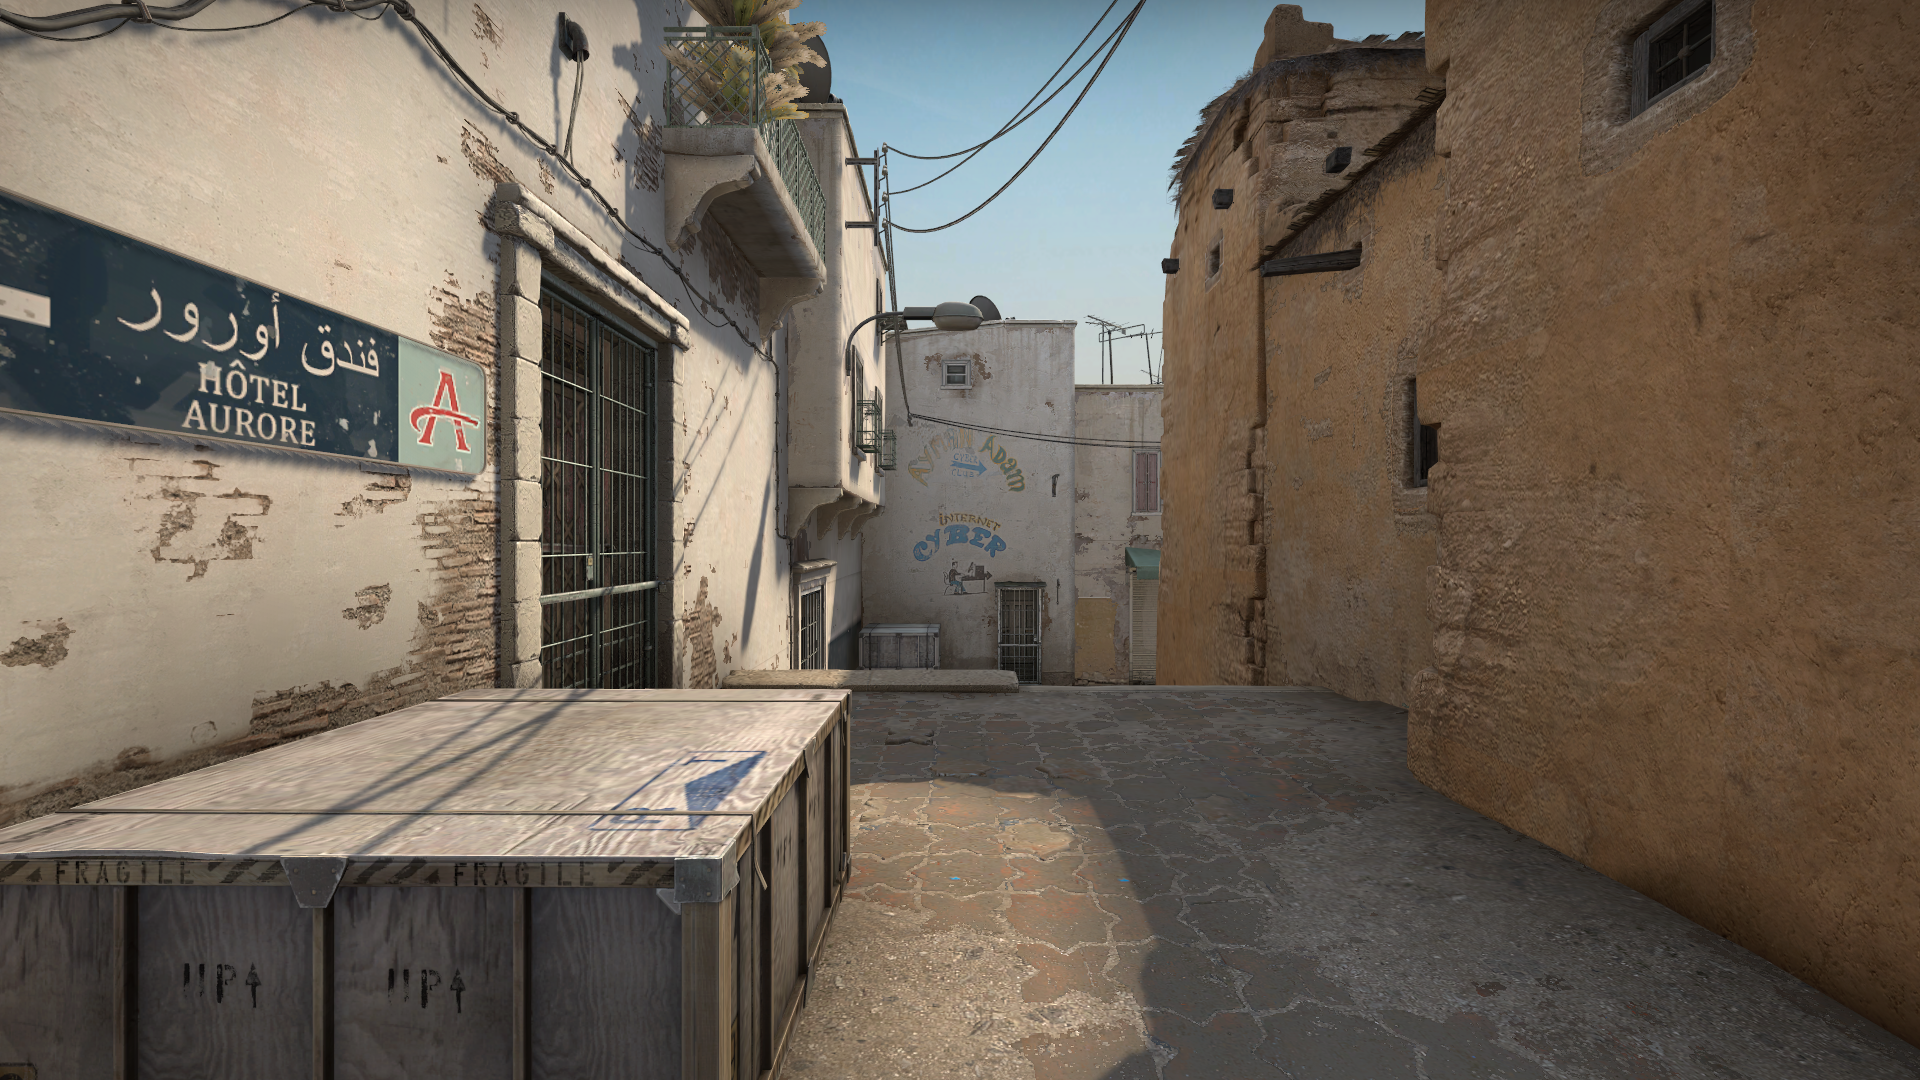
Map: de_dust2